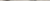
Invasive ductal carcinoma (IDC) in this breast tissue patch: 0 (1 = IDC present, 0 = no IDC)